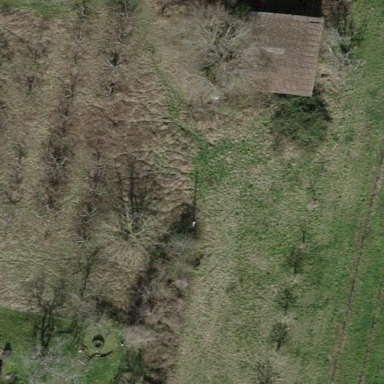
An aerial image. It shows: Orchard.